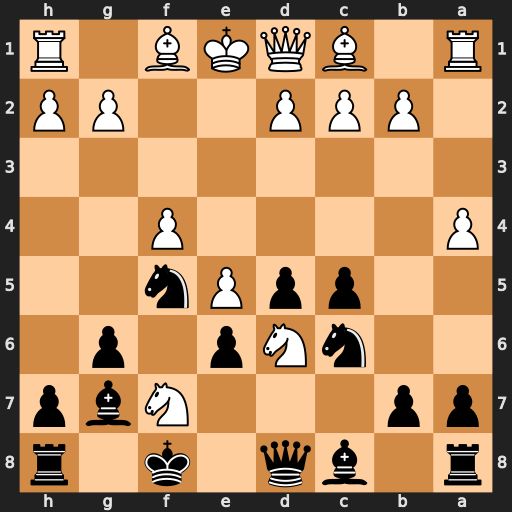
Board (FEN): r1bq1k1r/pp3Nbp/2nNp1p1/2ppPn2/P4P2/8/1PPP2PP/R1BQKB1R
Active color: b
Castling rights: KQ
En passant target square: -
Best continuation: Qh4+ g3 Nxg3